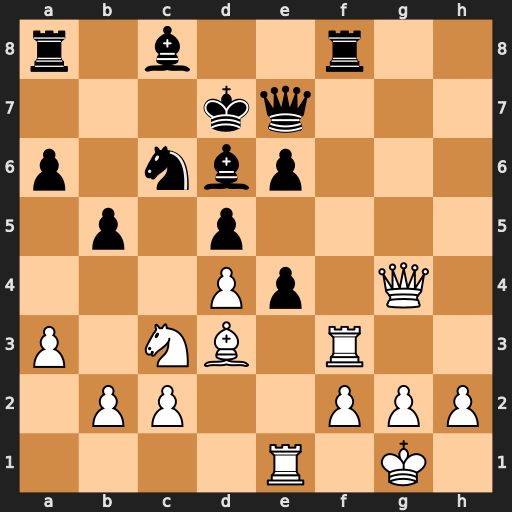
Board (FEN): r1b2r2/3kq3/p1nbp3/1p1p4/3Pp1Q1/P1NB1R2/1PP2PPP/4R1K1
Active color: w
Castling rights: -
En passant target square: -
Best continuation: Nxd5 exf3 Nxe7